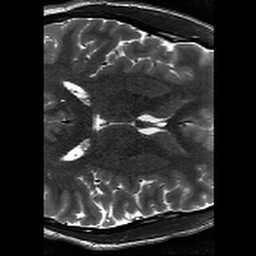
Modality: T2w
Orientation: axial
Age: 27
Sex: male
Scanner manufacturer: siemens
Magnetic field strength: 3 T
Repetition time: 11.39 s
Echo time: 0.09 s